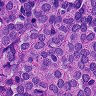
Metastatic tissue present: yes